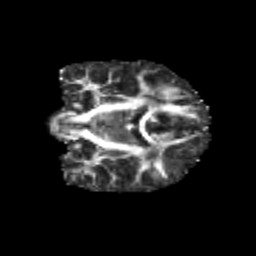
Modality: FA
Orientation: coronal
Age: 11
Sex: male
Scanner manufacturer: siemens
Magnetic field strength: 3 T
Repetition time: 3.8 s
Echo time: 0.07 s